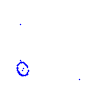
Particle: proton